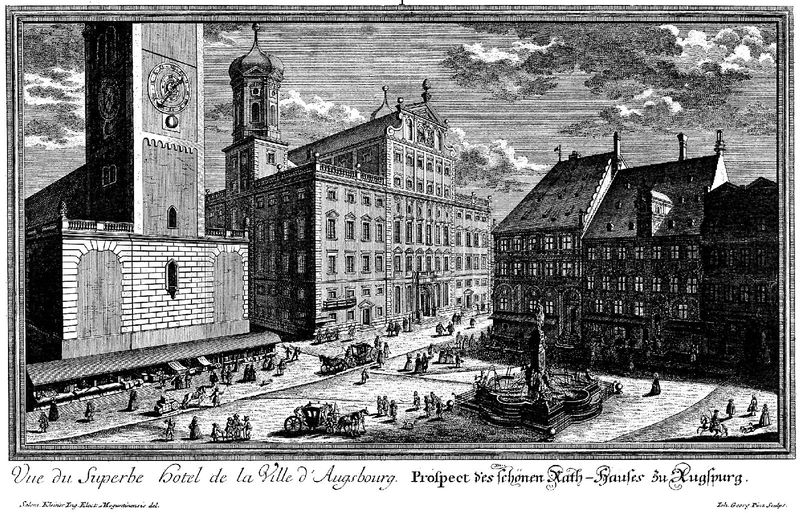
Titel: Rathaus in Augsburg
Künstler: Elias Holl
Standort: Augsburg, Maximilianstraße (EU - D - B)
Schlagwörter: himmel, mann, wolken, menschen, stadt, fenster, frau, strasse, zeichnung, gebäude, haus, leute, regal, häuser, kirche, front, brunnen, pferd, pferde, reiter, turm, schrift, ansicht, fassade, giebel, kutsche, kutschen, markt, platz, französisch, kuppel, hotel, uhr, stadtansicht, druck, stich, stand, verkaufsstand, rathaus, tore, plan, postkarte, kupferstich, bildunterschrift, turmuhr, augsburg, plaz, uhl, tiebel